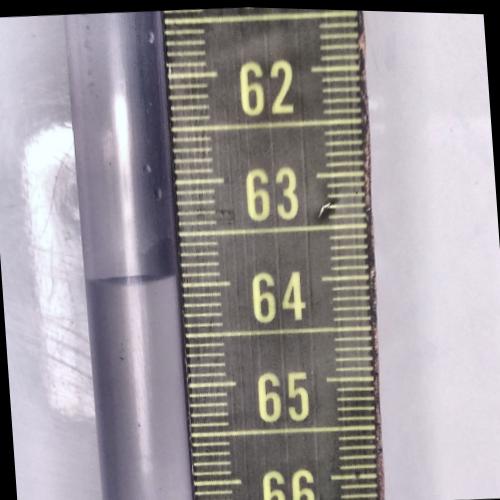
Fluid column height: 63.9 cm